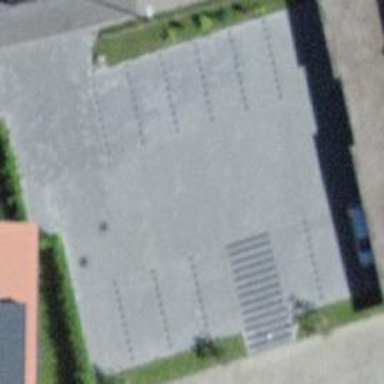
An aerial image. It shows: Parking area.